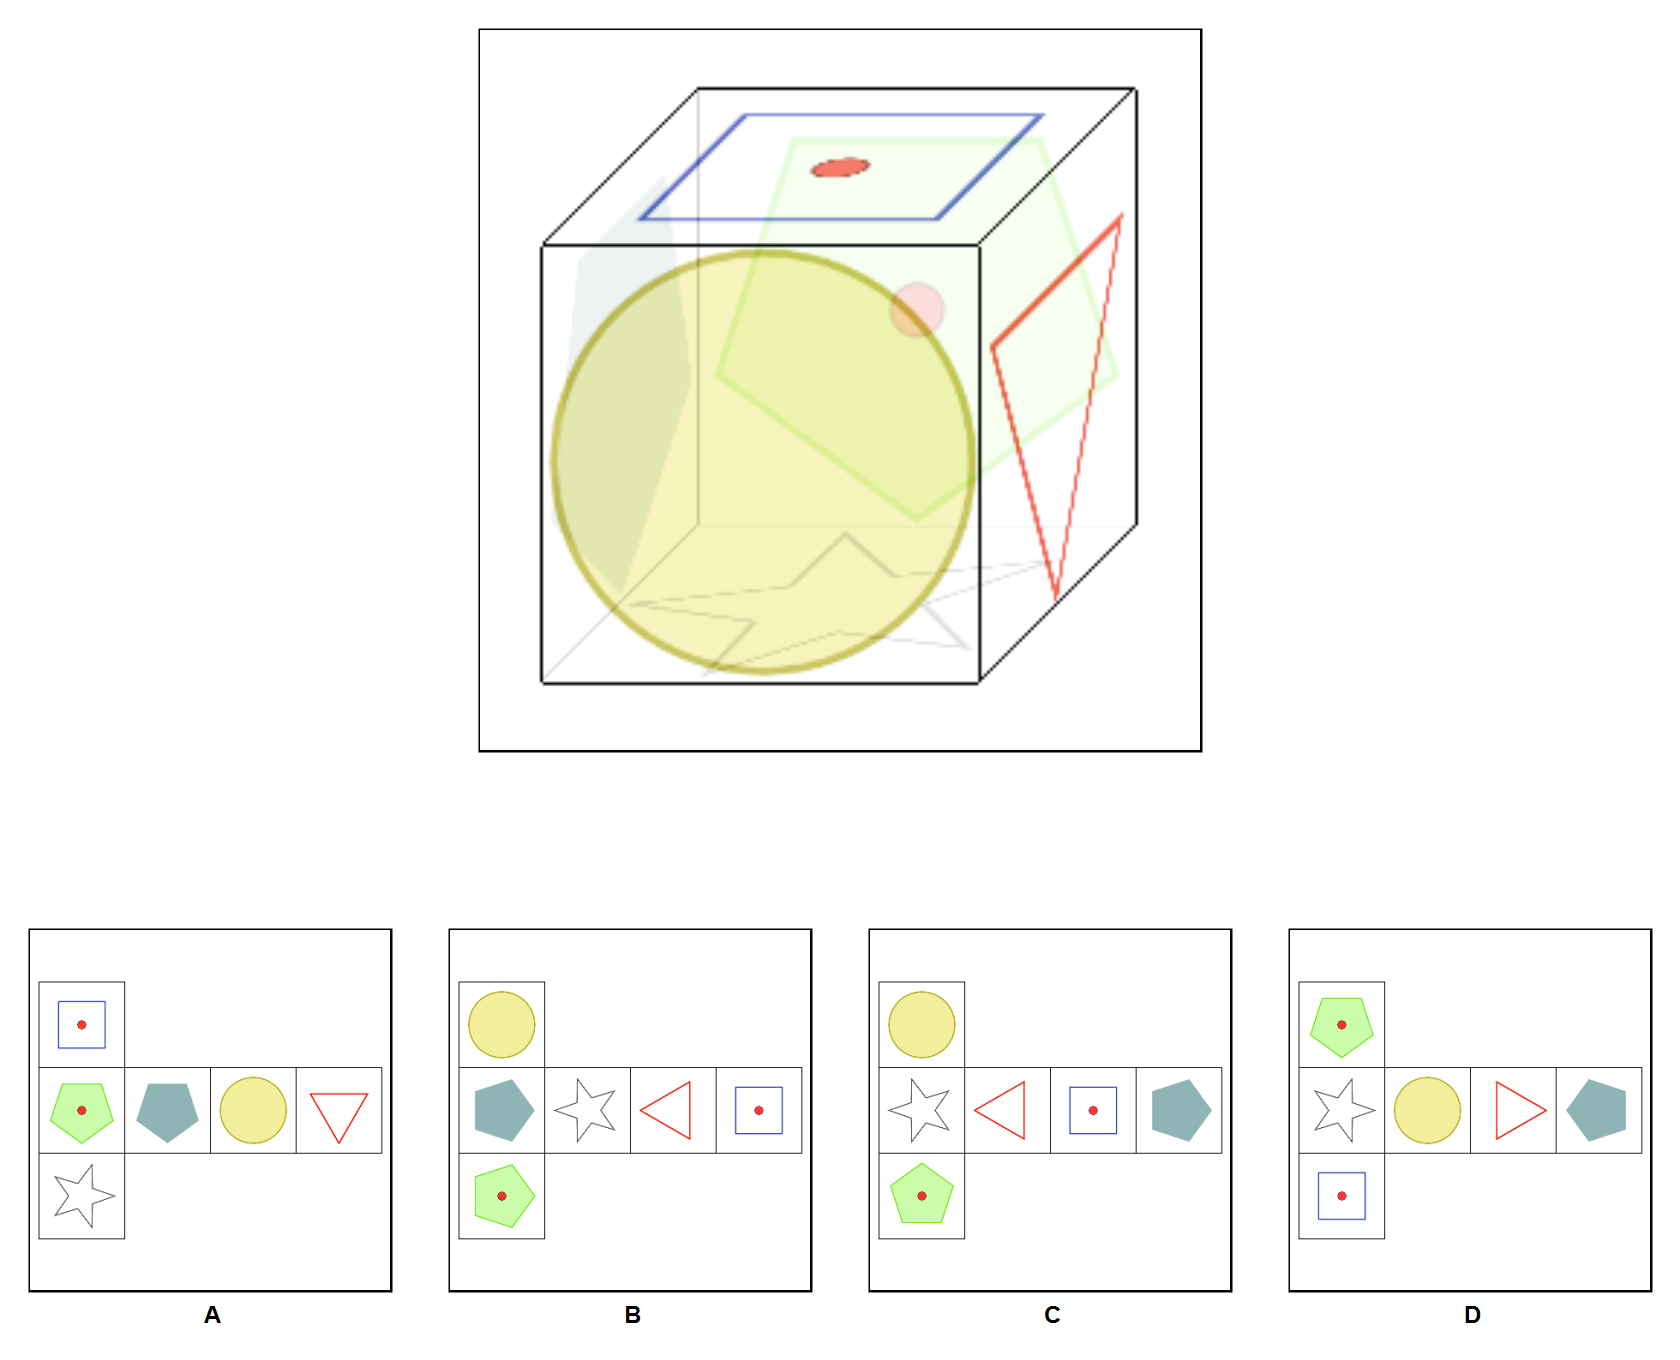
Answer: D